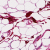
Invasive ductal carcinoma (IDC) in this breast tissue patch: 0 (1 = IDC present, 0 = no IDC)